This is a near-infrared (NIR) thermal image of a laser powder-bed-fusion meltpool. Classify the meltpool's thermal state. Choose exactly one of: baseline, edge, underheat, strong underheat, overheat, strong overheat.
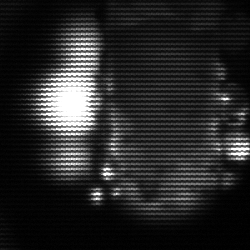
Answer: strong underheat